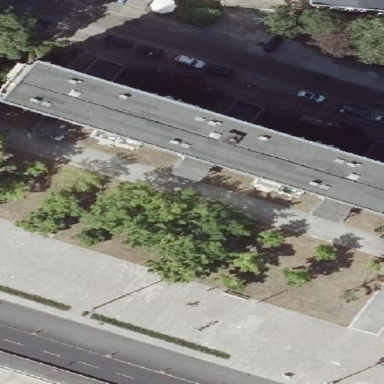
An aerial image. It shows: Flat-roofed apartment building with grey tar paper roof.